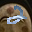
Label: 2